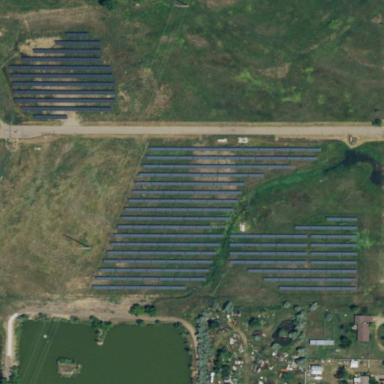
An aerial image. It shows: Solar power plant enclosed by fence. The plant generates electricity using photovoltaic technology.